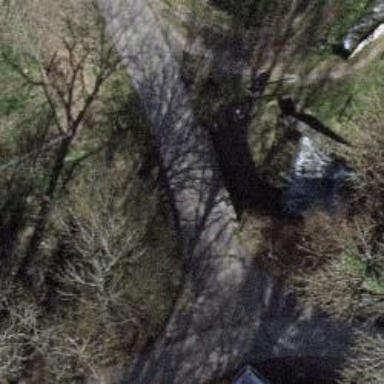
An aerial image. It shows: Residential road with bridge.